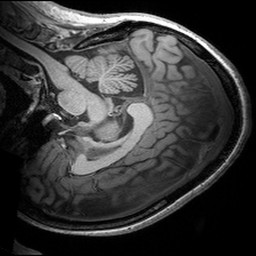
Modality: T1w
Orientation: sagittal
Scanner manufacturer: siemens
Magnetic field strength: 3 T
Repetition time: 2.53 s
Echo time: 0.00299 s